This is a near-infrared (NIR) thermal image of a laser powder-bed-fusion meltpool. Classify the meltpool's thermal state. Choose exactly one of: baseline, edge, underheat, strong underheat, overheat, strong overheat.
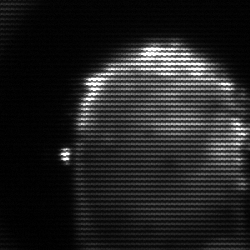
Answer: baseline